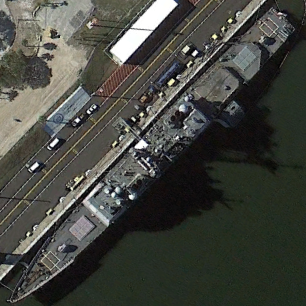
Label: cruiser